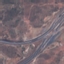
Land use / land cover class: Highway